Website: lowes
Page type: customer-info-address
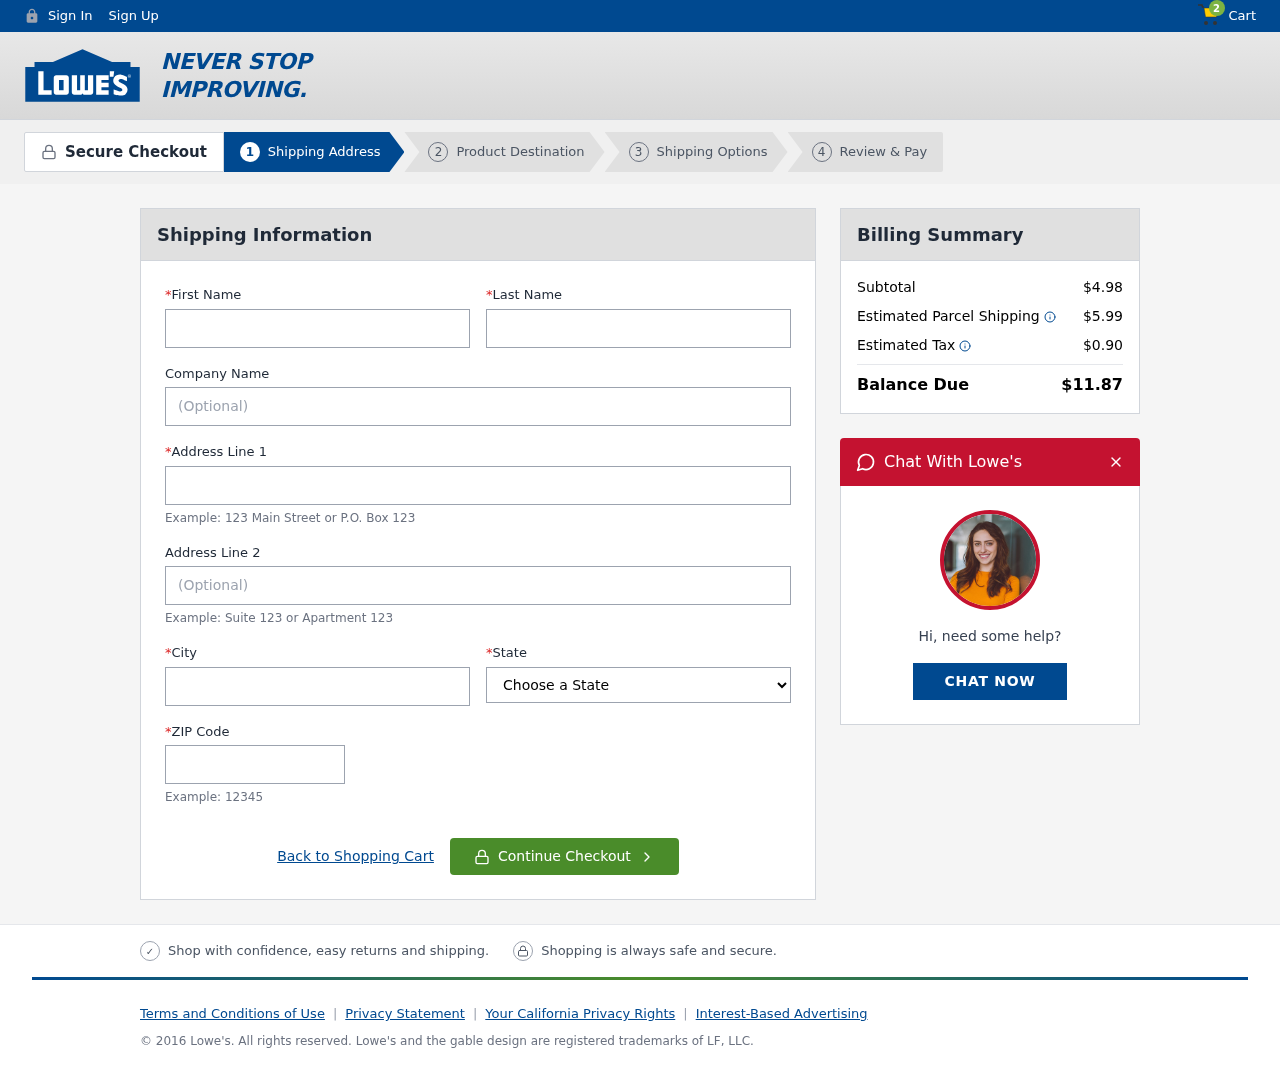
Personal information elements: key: PII_CITY
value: Lake Leeville
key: PII_FIRSTNAME
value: Susan
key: PII_LASTNAME
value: Morales
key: PII_POSTCODE
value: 31147
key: PII_STATE
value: FM
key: PII_STREET
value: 81027 Jackson Rue
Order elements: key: ORDER_NUM_ITEMS
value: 2
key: ORDER_SUBTOTAL
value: $4.98
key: ORDER_SHIPPING_COST
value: $5.99
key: ORDER_TAX
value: $0.90
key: ORDER_TOTAL
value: $11.87